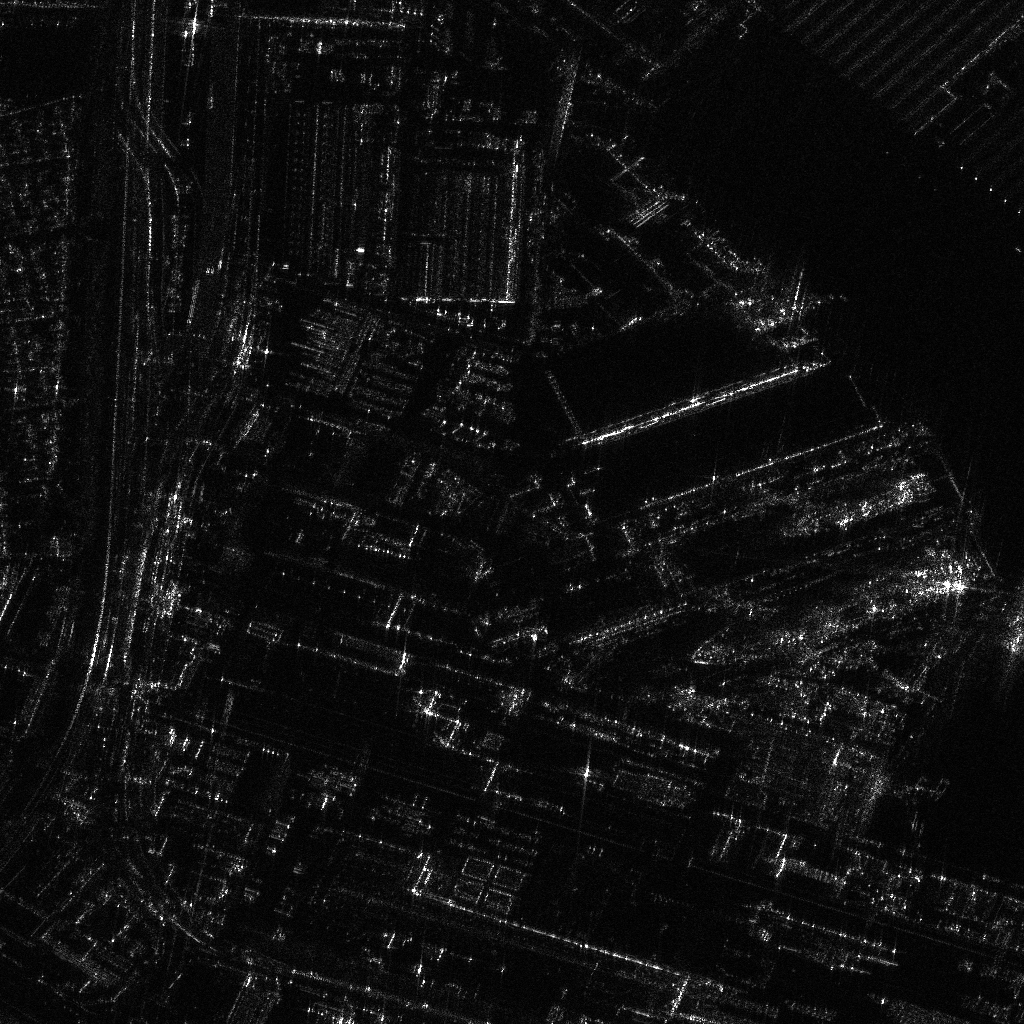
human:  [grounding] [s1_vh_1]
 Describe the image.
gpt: In the satellite image, there is  <ref>1 large container </ref> <box>[[85, 44, 97, 46, 51]]</box> located at right.